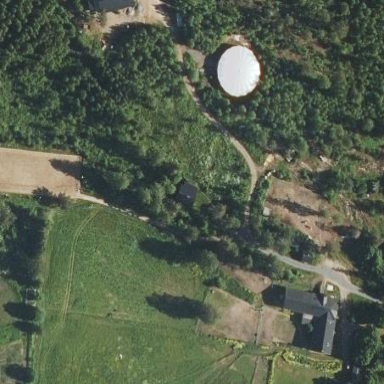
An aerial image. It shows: Farmyard area.